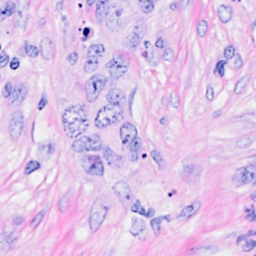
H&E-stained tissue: Breast